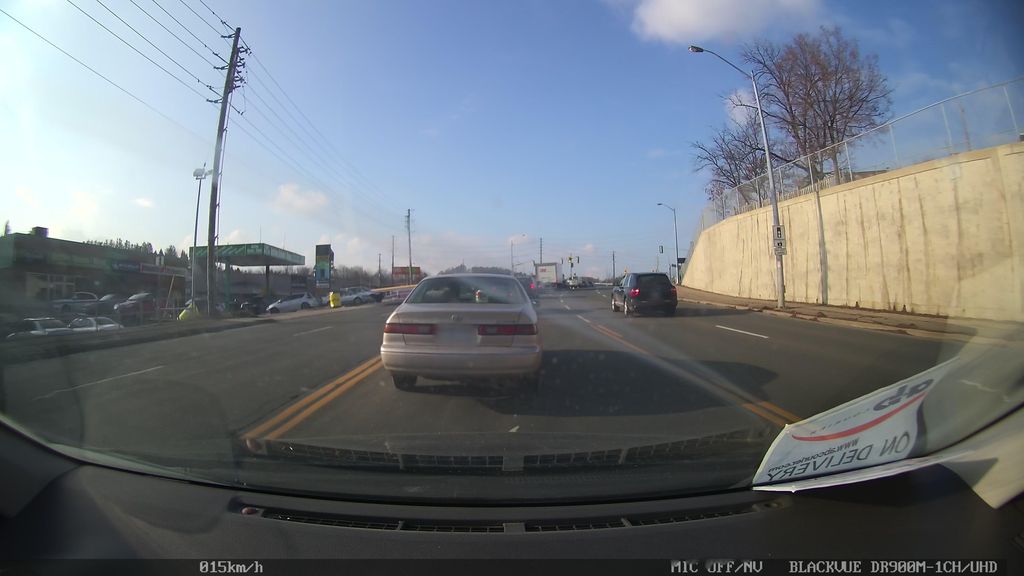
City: toronto